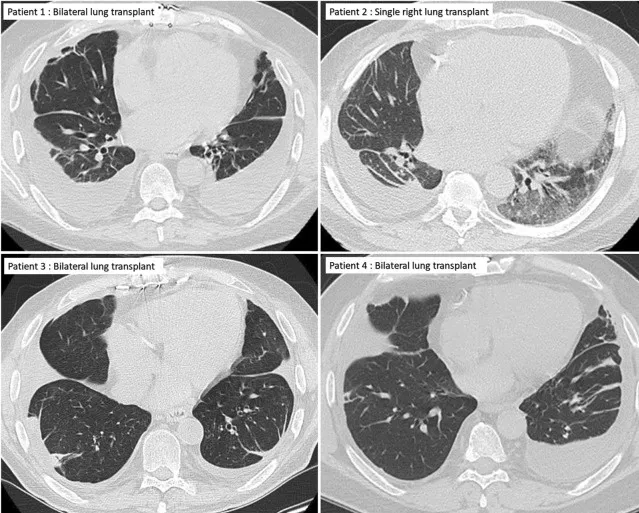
Chest CT of the four patients showing pleural effusions and plate-like atelectasis but no lung parenchymal changes typical of restrictive allograft syndrome.
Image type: radiology (ct)